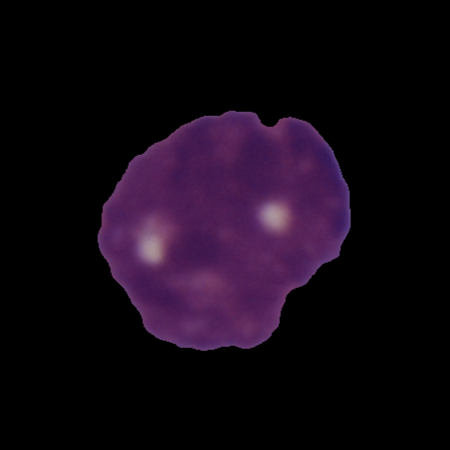
Label: cancer